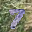
Label: 7